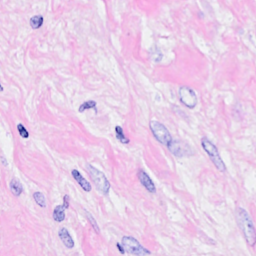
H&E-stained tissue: Breast